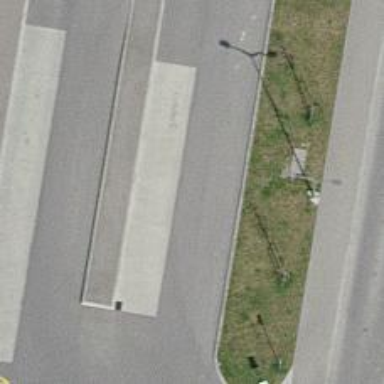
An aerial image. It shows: Bus stop with shelter for public transport.